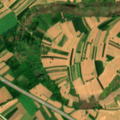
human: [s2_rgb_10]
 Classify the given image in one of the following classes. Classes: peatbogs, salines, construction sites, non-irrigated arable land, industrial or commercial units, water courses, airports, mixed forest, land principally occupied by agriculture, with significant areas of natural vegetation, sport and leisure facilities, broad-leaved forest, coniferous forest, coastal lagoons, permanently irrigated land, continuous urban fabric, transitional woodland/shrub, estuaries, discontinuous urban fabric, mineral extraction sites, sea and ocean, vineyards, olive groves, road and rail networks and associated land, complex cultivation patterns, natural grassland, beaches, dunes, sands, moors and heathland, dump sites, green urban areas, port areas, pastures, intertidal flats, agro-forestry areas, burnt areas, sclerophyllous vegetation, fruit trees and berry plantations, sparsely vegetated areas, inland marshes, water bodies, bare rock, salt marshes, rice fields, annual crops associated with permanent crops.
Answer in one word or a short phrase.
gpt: discontinuous urban fabric, complex cultivation patterns, inland marshes